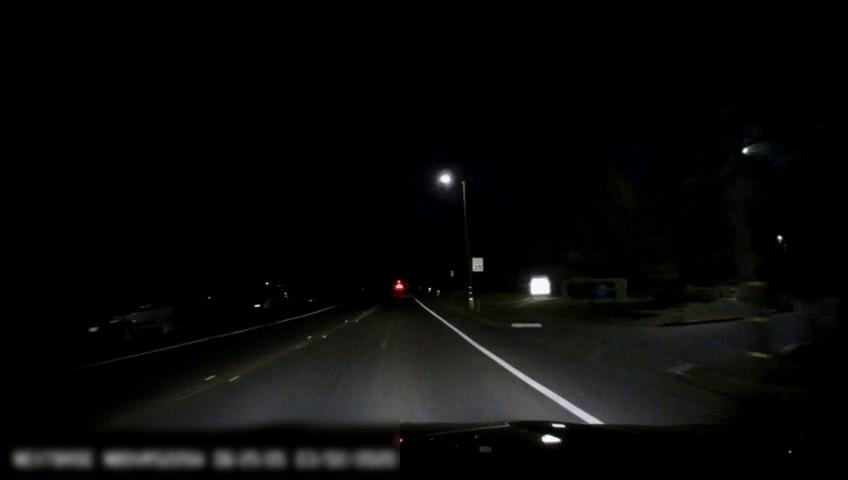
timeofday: Night
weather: Other
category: Drivable Space
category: Vehicles | Car
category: Lanes | Current Lane
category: Lanes | Current Lane
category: Lanes | Alternate Lane
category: Lanes | Alternate Lane
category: Traffic | Signs